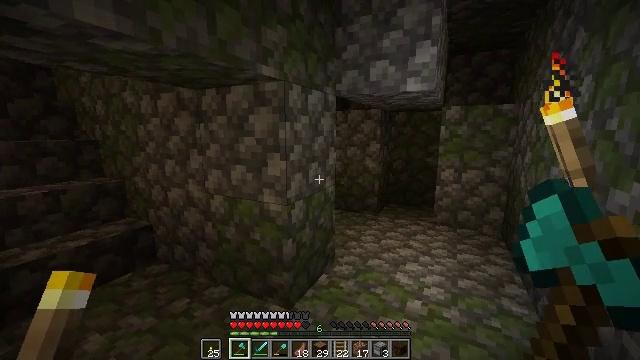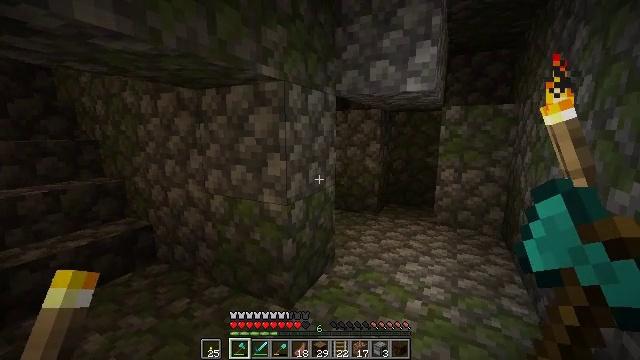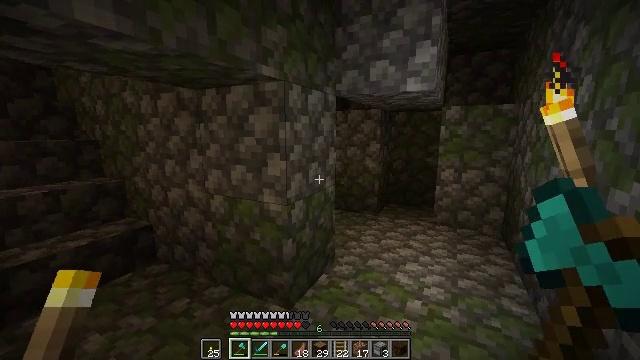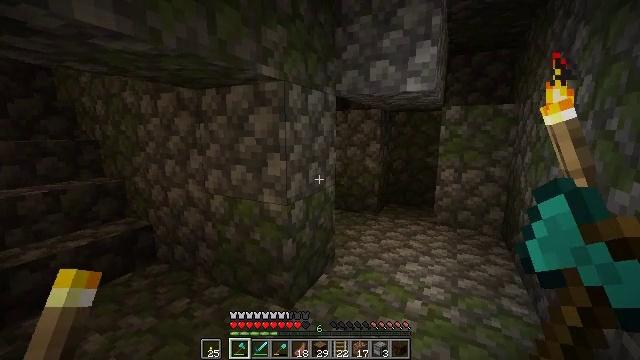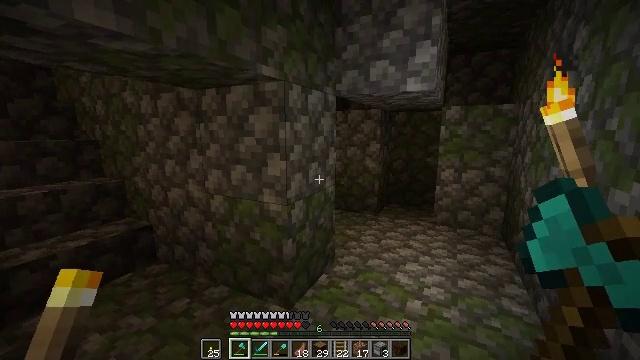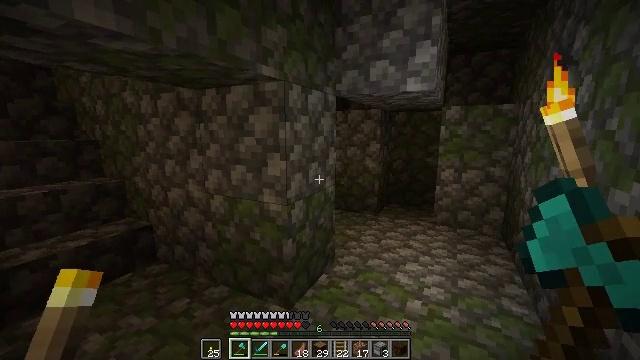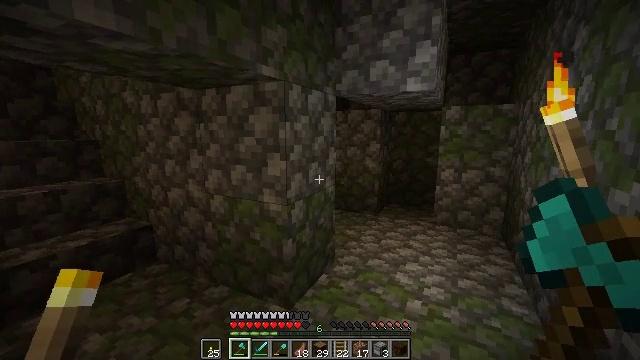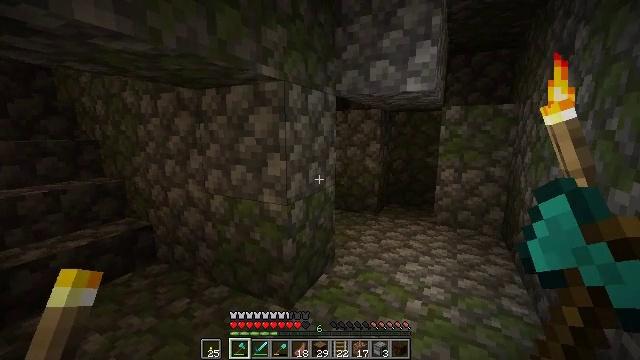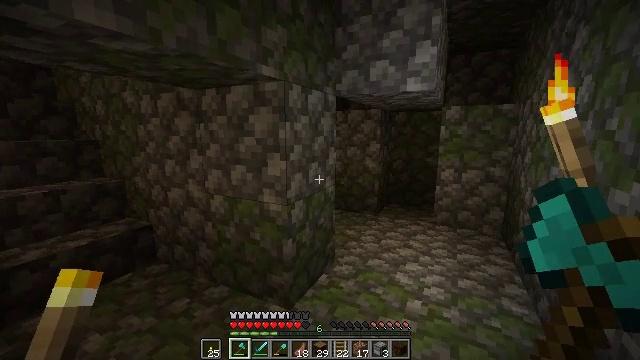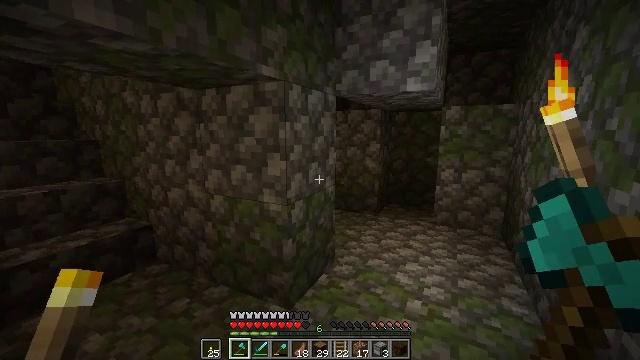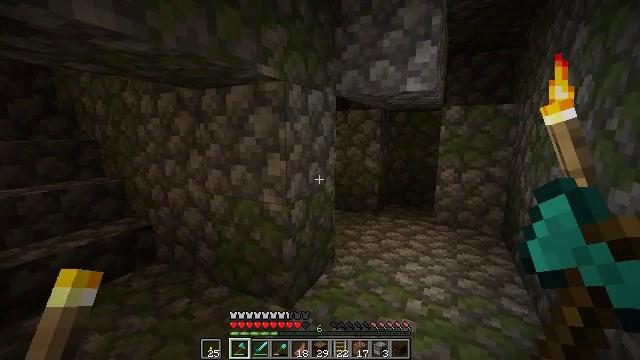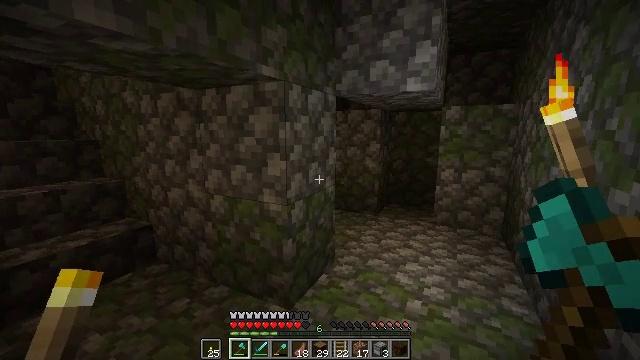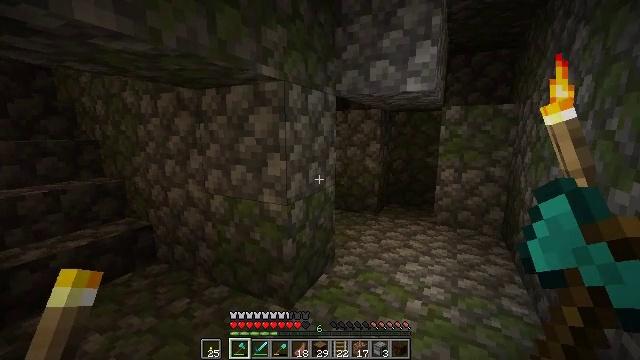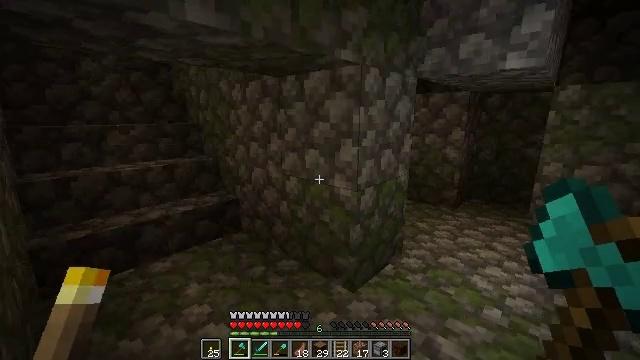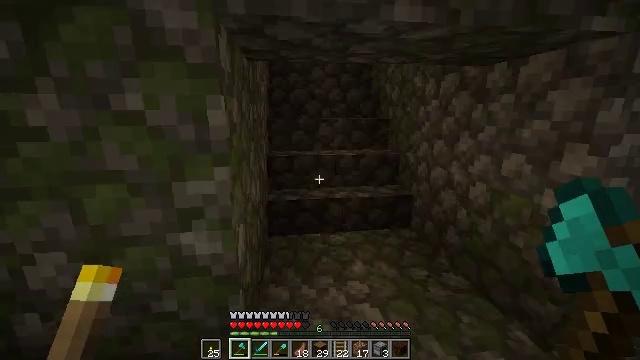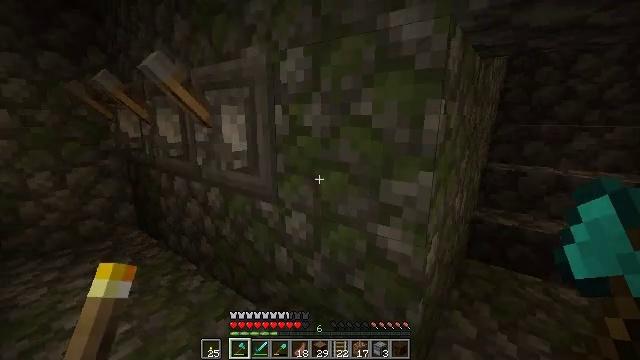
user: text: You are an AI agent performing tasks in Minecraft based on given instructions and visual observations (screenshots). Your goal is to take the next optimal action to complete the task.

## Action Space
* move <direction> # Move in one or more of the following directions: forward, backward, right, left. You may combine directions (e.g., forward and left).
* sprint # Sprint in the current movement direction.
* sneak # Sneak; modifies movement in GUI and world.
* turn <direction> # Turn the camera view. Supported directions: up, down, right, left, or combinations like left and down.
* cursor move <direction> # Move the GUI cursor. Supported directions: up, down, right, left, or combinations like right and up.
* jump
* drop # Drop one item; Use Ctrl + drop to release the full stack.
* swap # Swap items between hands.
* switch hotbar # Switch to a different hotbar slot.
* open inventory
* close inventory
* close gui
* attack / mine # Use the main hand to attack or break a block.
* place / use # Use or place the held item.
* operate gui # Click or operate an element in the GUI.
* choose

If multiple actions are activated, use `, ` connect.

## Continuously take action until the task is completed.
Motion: motion action
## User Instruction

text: Disassemble the tripwire hook.
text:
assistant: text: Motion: no_op
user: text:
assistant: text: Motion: no_op
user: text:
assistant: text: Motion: no_op
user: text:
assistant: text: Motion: no_op
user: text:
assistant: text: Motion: no_op
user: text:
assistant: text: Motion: no_op
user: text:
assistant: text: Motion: no_op
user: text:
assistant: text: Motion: no_op
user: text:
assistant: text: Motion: no_op
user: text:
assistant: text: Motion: no_op
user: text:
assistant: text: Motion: no_op
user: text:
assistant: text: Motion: no_op
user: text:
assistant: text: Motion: turn left and down
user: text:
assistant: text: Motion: turn left
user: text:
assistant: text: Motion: turn left
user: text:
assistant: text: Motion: turn left and up
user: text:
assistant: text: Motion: no_op
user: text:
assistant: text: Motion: no_op
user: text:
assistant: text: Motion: no_op
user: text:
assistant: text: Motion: no_op
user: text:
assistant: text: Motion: no_op
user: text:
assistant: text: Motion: no_op
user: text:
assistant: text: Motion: turn up
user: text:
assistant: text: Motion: turn left and up
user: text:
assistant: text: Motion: turn left
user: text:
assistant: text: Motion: turn left and up
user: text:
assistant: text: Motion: no_op
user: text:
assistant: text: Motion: no_op
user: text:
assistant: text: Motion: turn up
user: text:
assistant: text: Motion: use / place